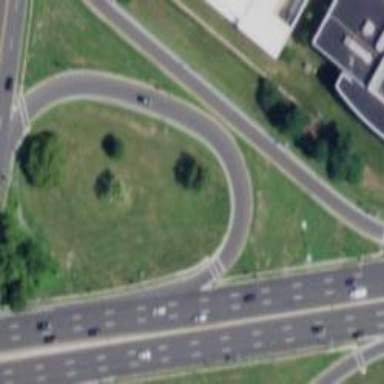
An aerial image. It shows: Trunk link highway.